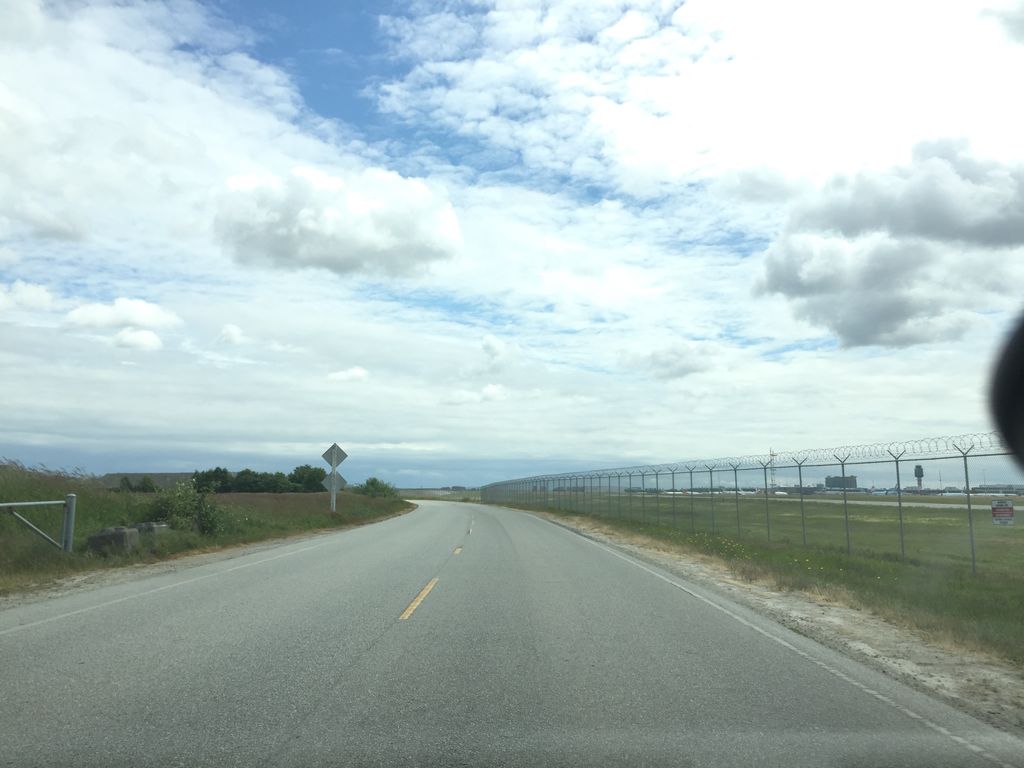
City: vancouver